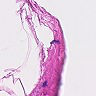
Metastatic tissue present: no